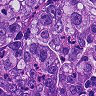
Metastatic tissue present: yes